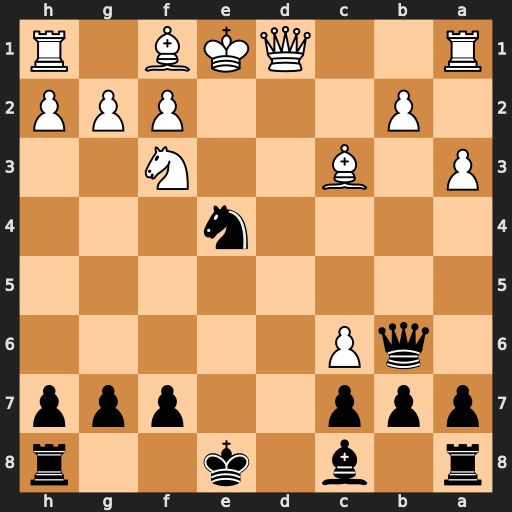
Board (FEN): r1b1k2r/ppp2ppp/1qP5/8/4n3/P1B2N2/1P3PPP/R2QKB1R
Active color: b
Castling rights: KQkq
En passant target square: -
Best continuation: Qxf2#